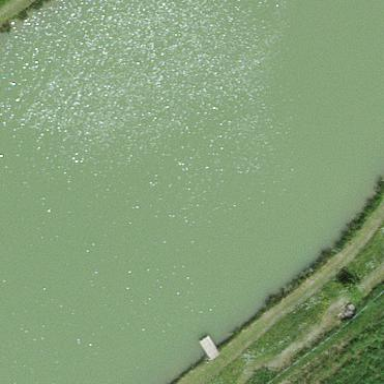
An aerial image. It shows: Peaceful pond surrounded by nature.